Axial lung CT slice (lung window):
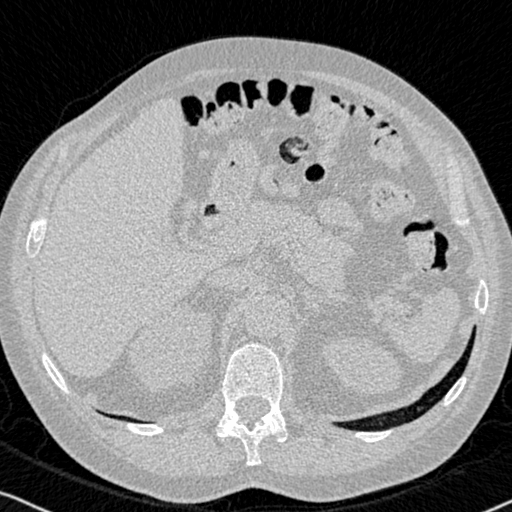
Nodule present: no